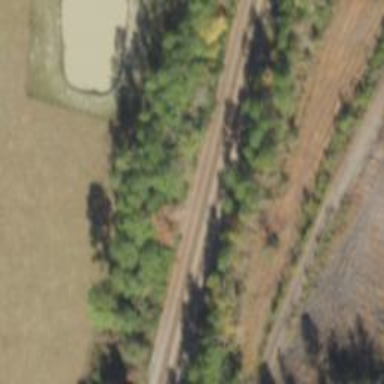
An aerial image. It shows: Railway track.